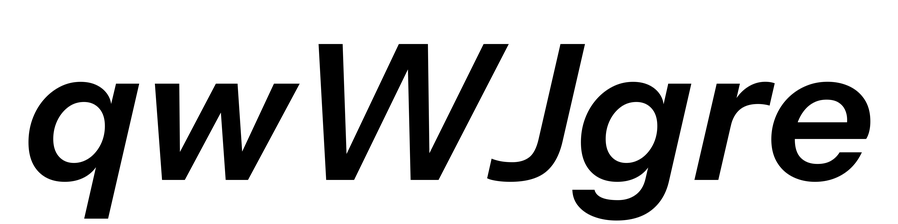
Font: InstrumentSans-Italic_SemiBold_Italic